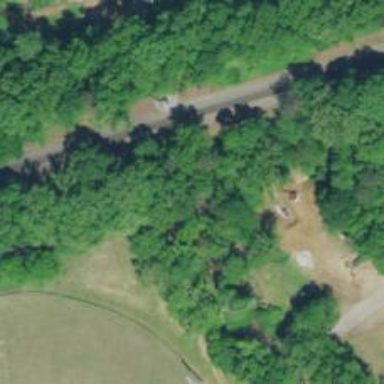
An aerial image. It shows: Disc golf basket.